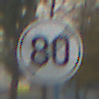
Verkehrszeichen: EndeGeschwindigkeit80
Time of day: MorningAfternoon
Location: Outdoor (Suburban)
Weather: Overcast
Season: NotSpecified
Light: Natural